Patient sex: M
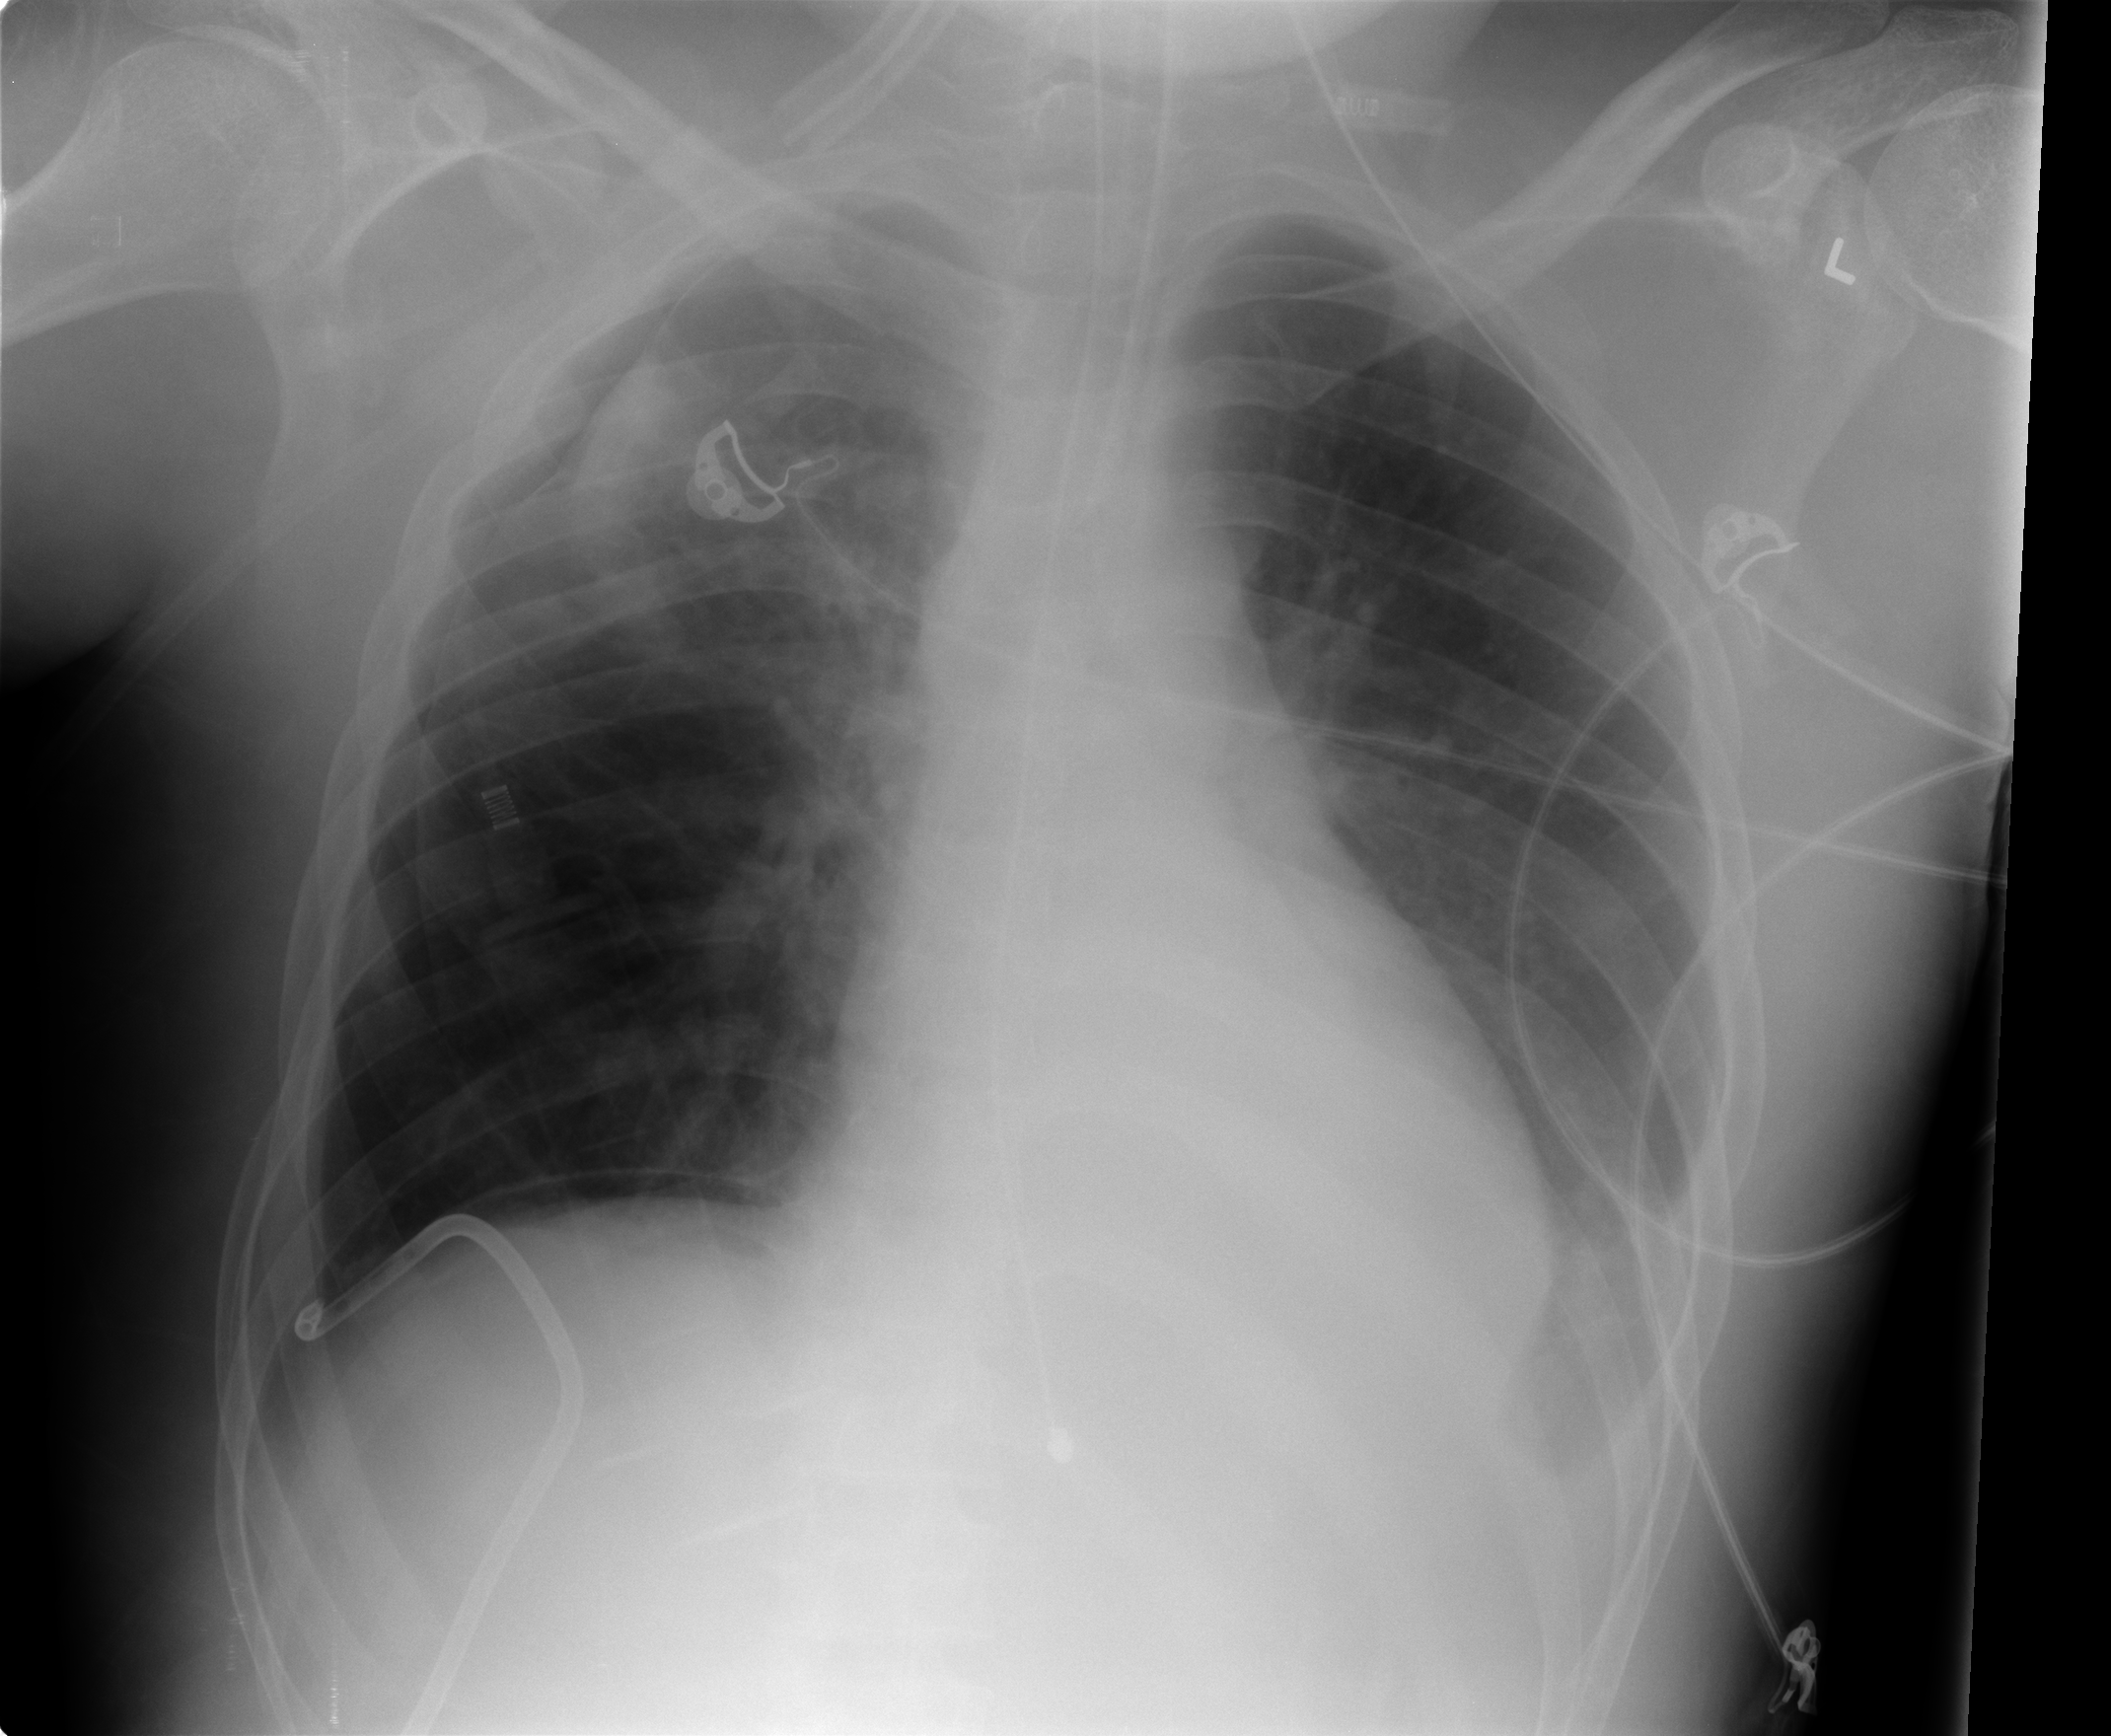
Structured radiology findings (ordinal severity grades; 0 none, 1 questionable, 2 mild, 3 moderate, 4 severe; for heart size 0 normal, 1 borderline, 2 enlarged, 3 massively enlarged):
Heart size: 0
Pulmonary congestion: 0
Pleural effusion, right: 2
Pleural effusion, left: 2
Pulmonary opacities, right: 1
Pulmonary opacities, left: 1
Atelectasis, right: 2
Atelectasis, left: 2